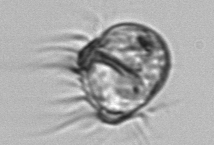
Label: Leegaardiella_ovalis